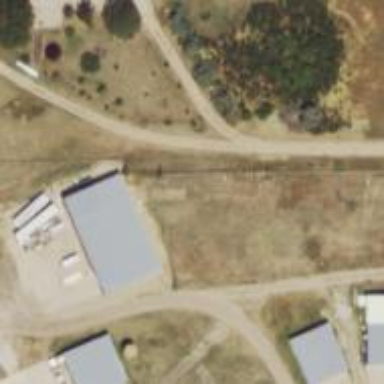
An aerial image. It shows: Driveway leading to service road.